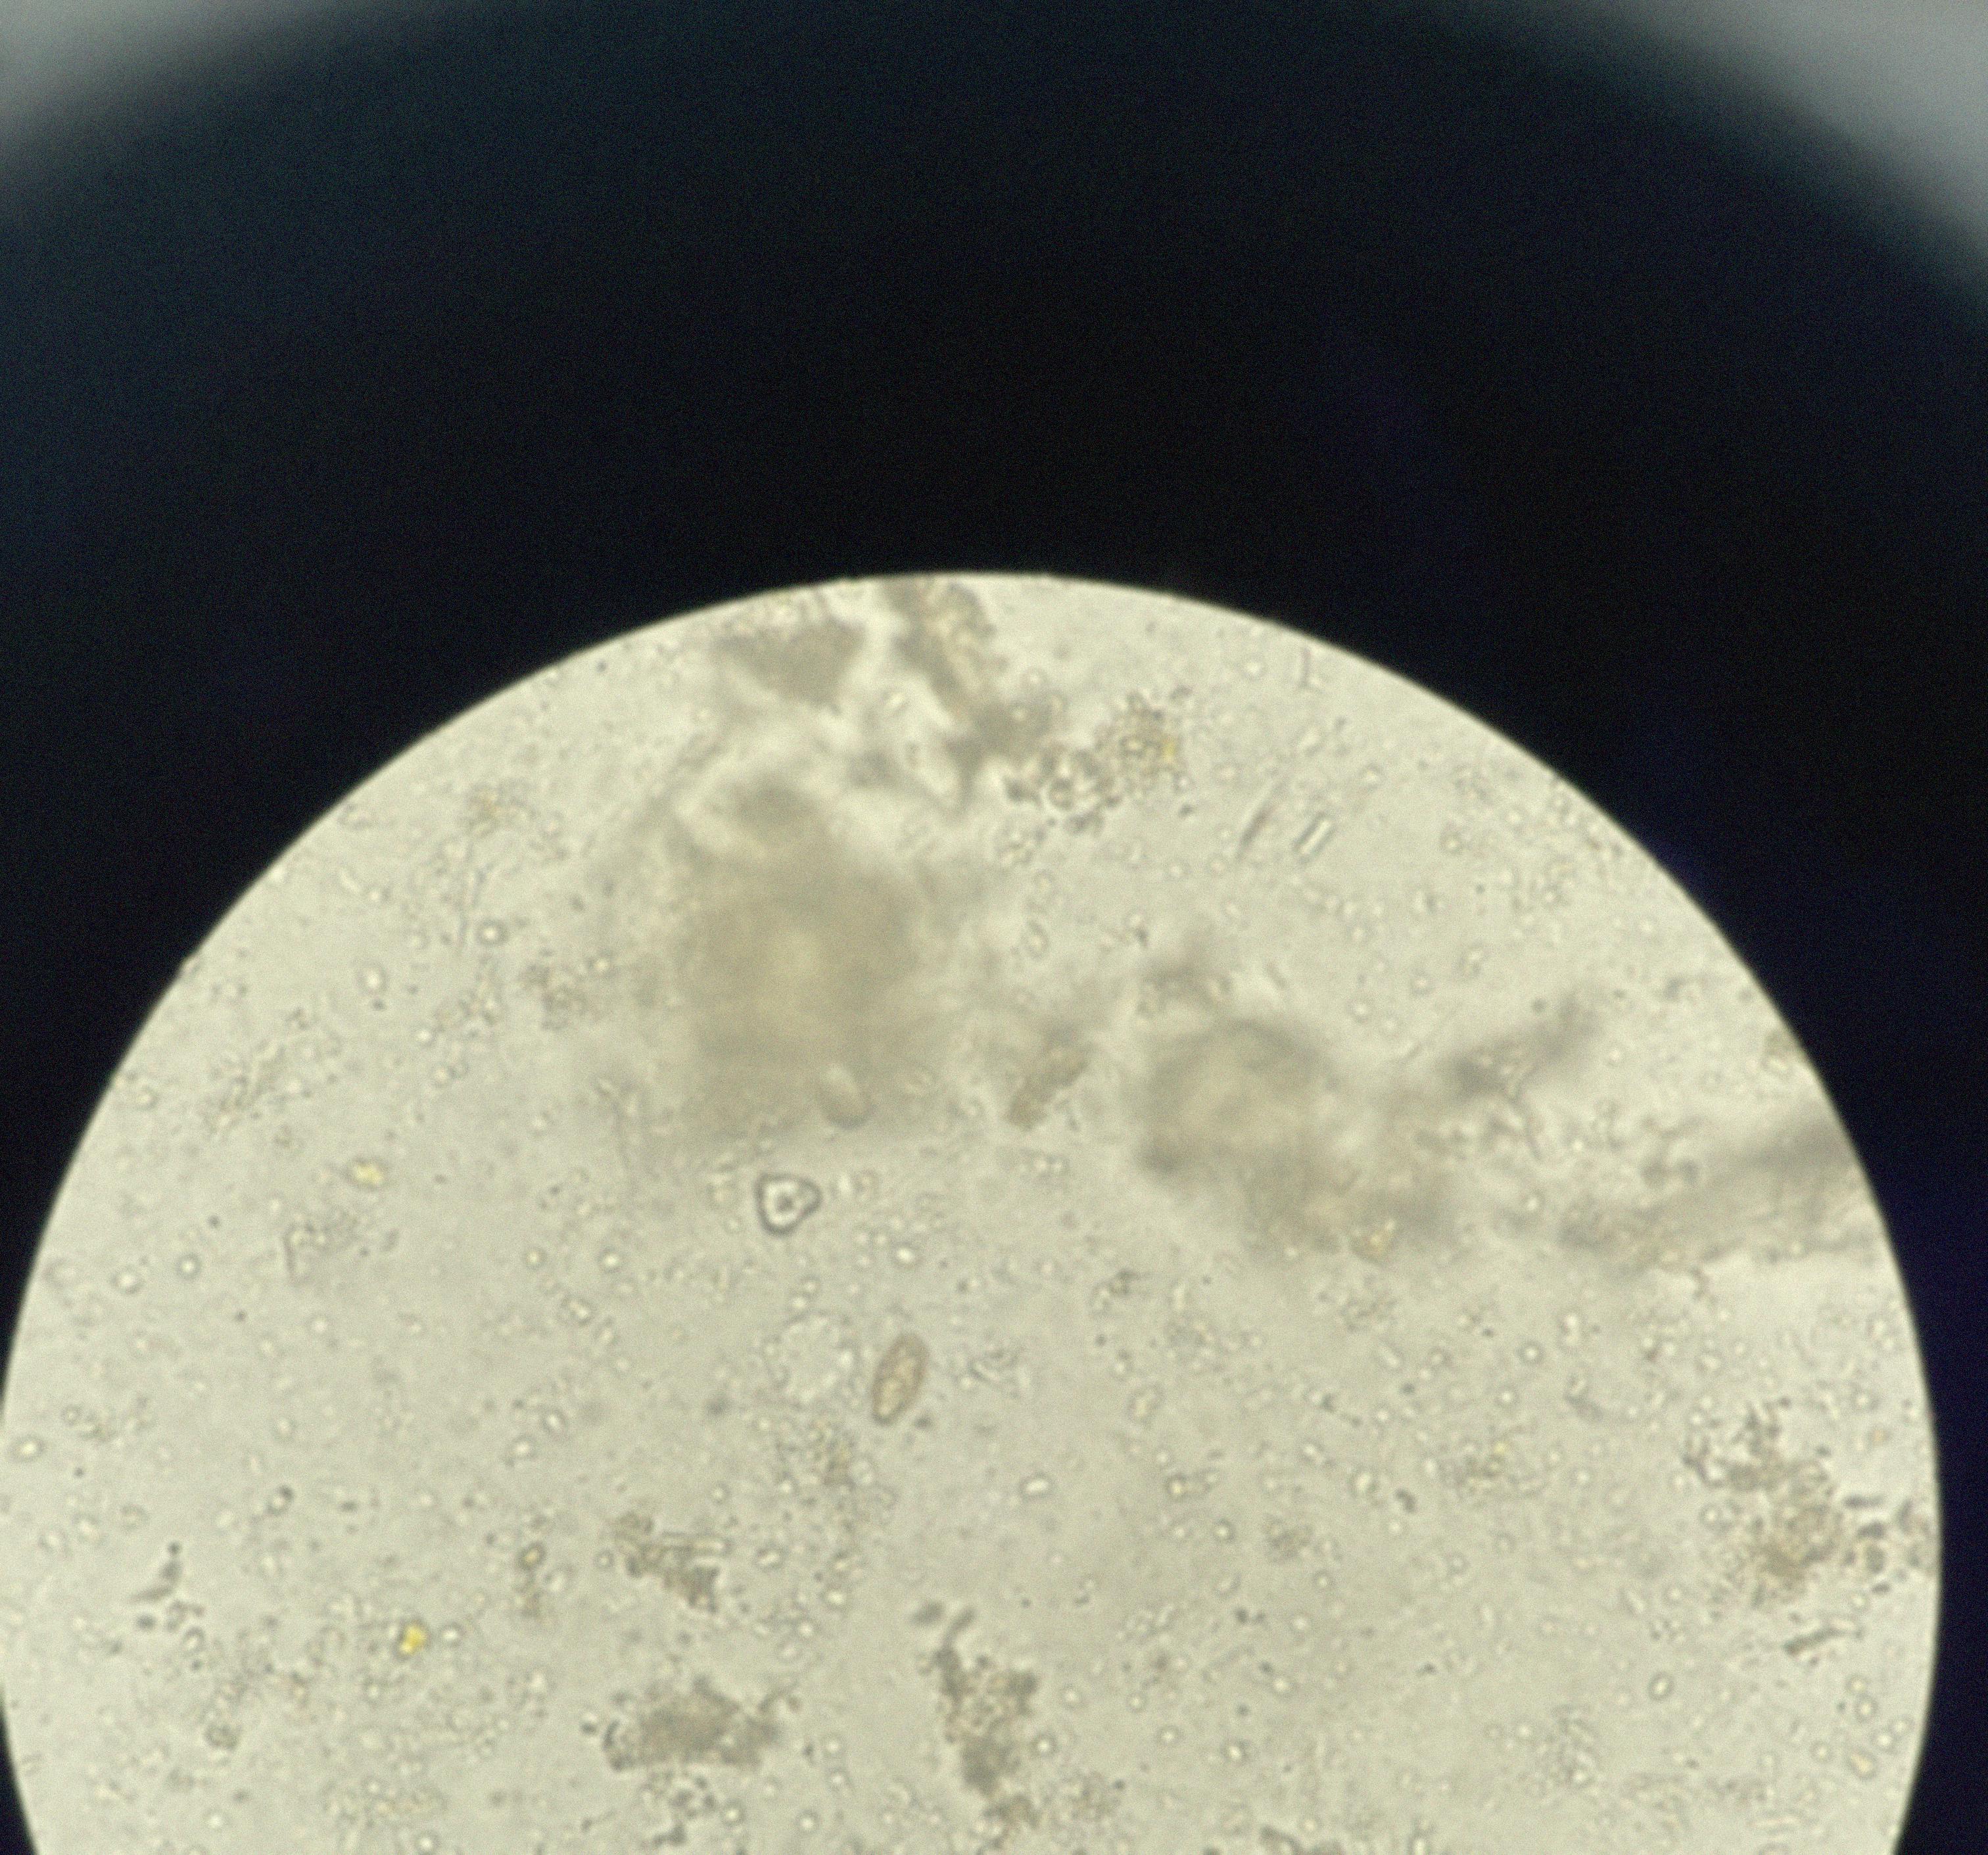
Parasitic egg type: Opisthorchis viverrine